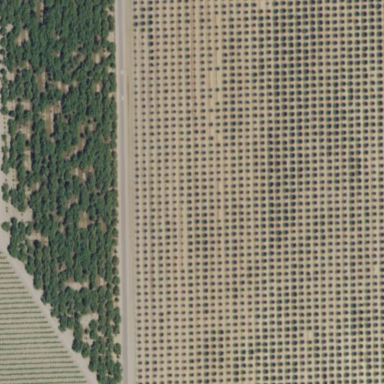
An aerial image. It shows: Almond orchard with rows of almond trees.